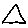
Label: triangle